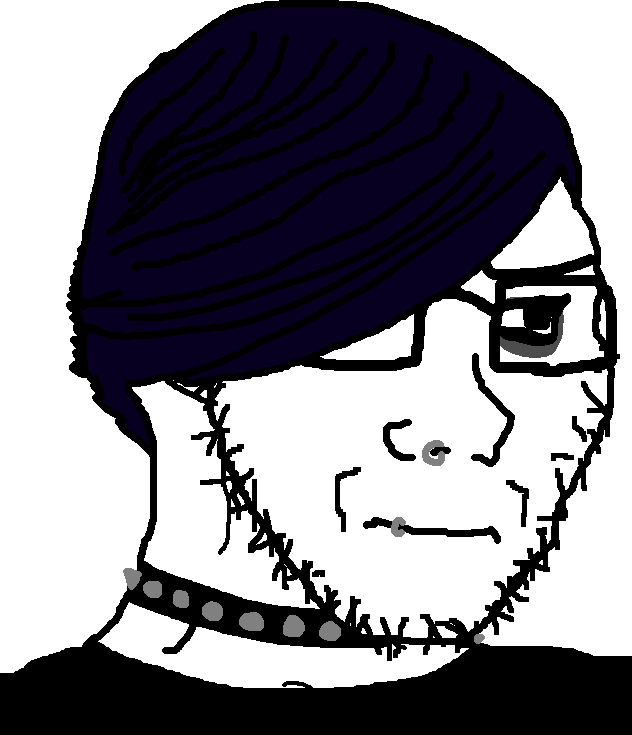
Label: 5_Soyjak